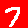
Digit: 7